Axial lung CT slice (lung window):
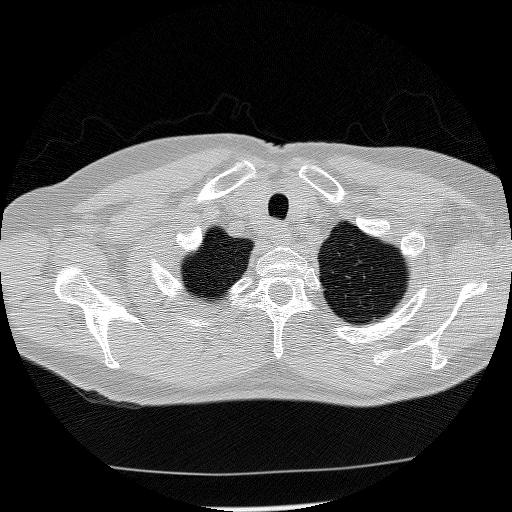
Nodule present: no